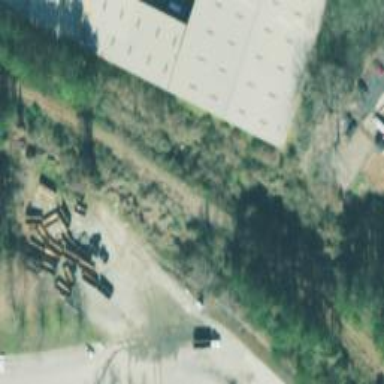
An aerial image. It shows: Abandoned railway path.